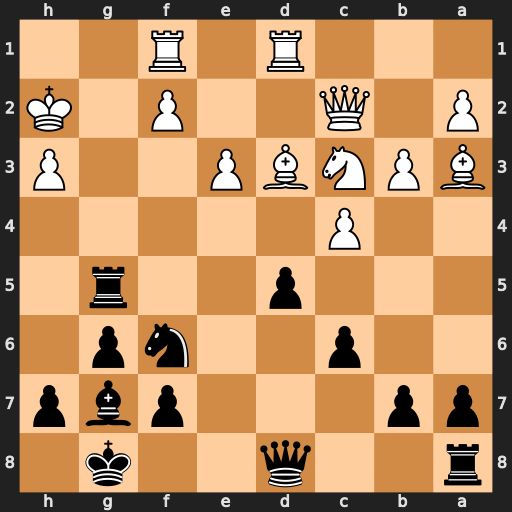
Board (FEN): r2q2k1/pp3pbp/2p2np1/3p2r1/2P5/BPNBP2P/P1Q2P1K/3R1R2
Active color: b
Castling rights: -
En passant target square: -
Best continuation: Ng4+ Kh1 Rh5